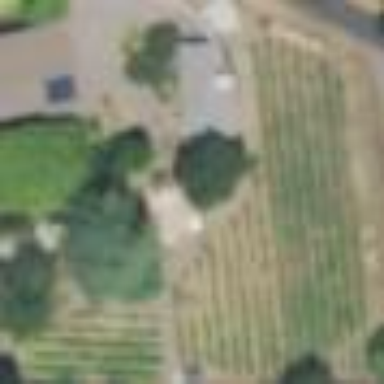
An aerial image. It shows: Vineyard with wine grapes as the crop.